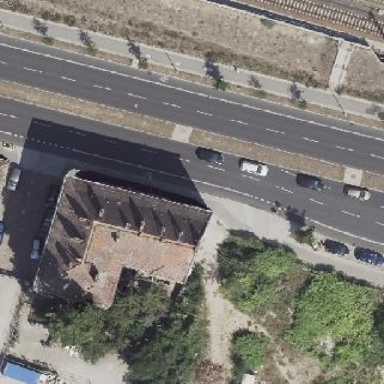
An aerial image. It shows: Building with gabled roof.